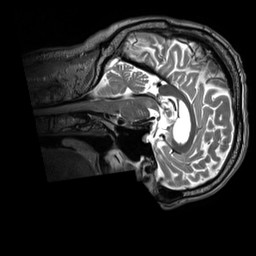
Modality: T2w
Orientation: sagittal
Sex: male
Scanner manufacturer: siemens
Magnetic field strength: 3 T
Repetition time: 3.2 s
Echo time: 0.409 s